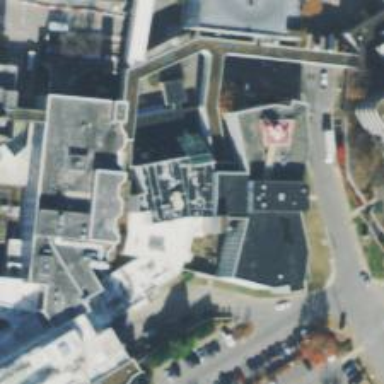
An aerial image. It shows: Healthcare facility identified as hospital.